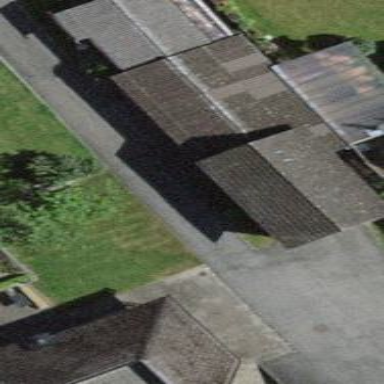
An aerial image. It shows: Shed.